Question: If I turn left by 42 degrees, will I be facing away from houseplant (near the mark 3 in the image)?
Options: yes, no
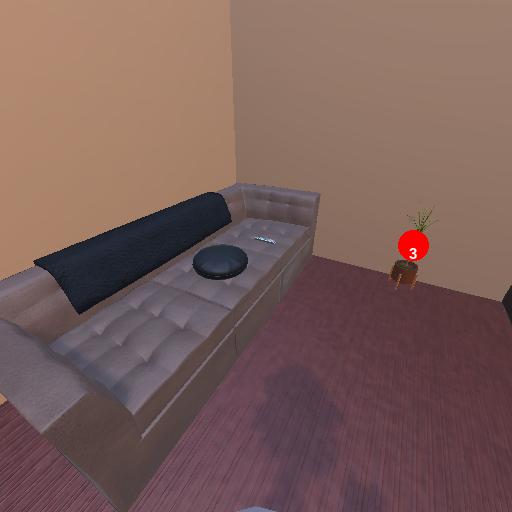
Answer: yes